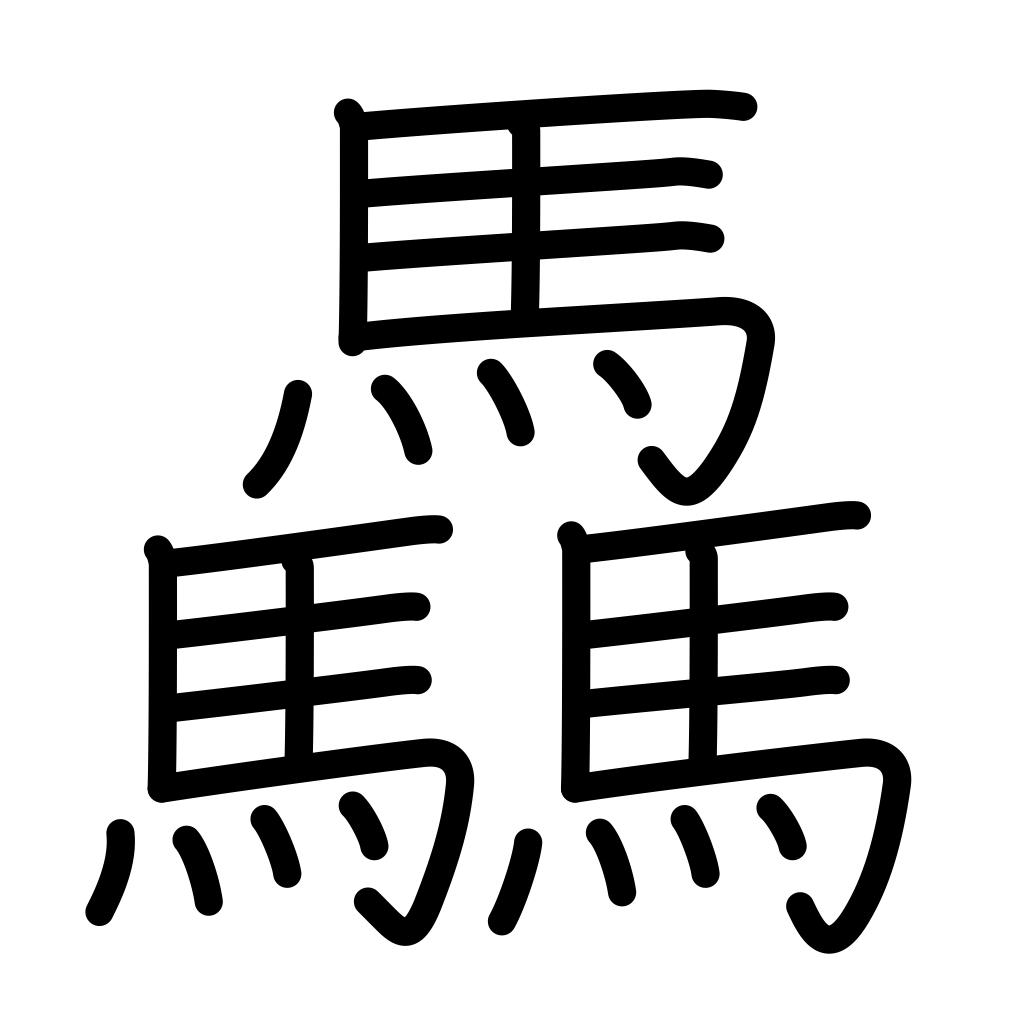
Meaning: many horses